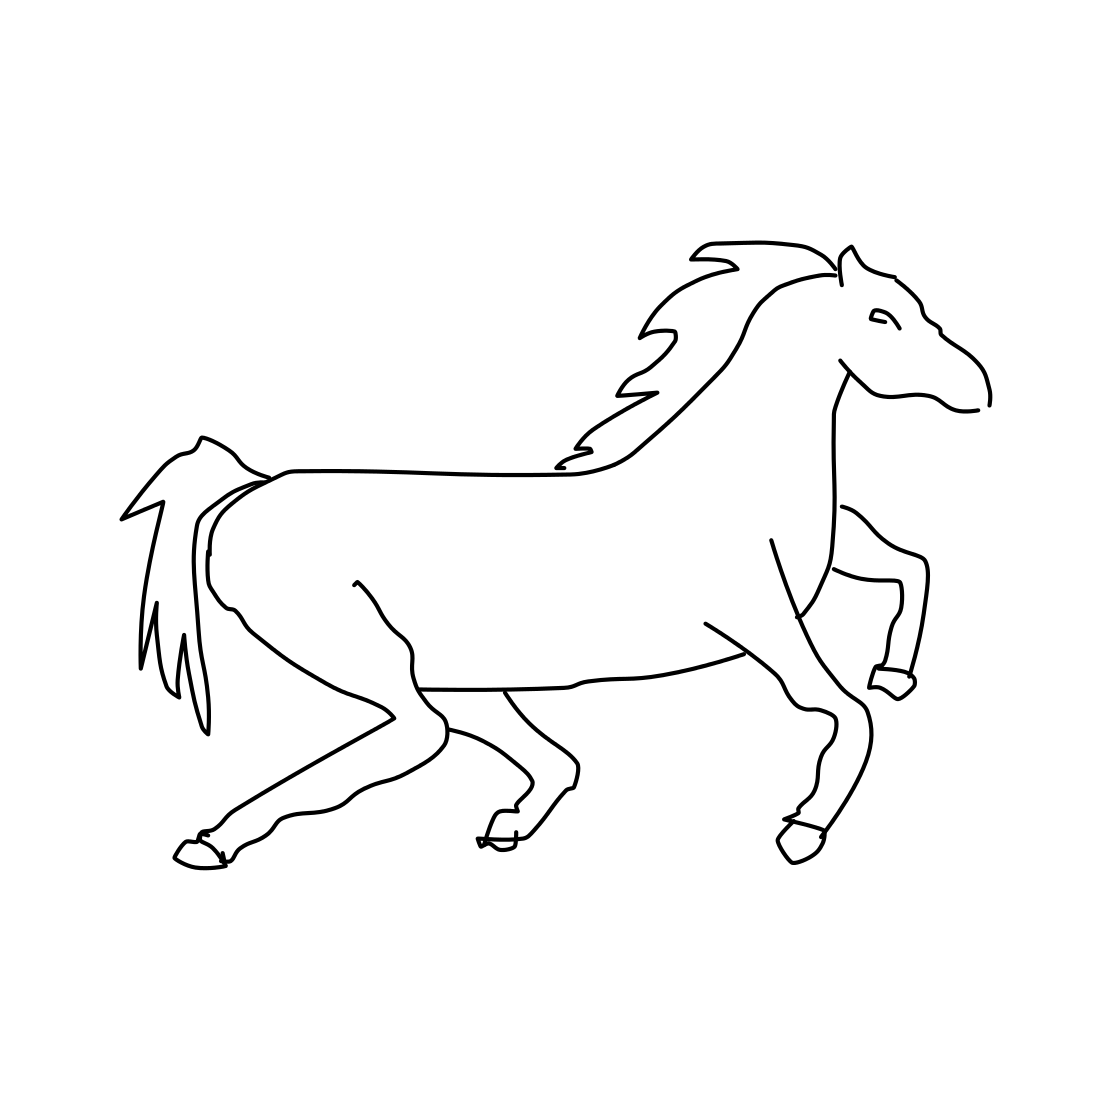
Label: horse